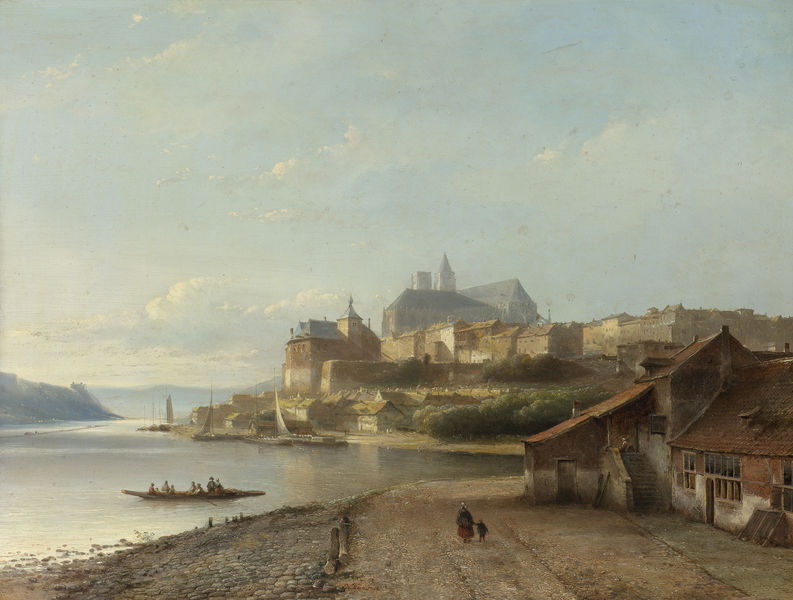
Titel: Rijn-fantasie
Künstler: Kasparus Karsen
Standort: Amsterdam
Institution: Rijksmuseum
Schlagwörter: berg, gemälde, himmel, meer, wasser, bäume, fluss, landschaft, stadt, ufer, frankreich, frau, licht, haus, schloss, wolke, häuser, hügel, kirche, kind, wald, boot, kahn, schiff, segel, segelboot, berge, mauer, hafen, romantik, reflexion, kloster, kathedrale, loire, bäme, kathetrale, katetrale